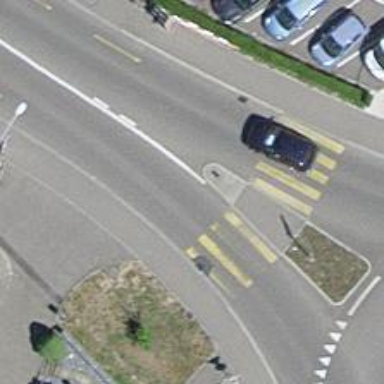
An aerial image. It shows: Uncontrolled zebra crossing with pedestrian island.